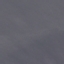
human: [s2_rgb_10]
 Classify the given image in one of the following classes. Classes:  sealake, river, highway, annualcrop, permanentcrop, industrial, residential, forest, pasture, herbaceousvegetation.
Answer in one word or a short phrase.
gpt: SeaLake